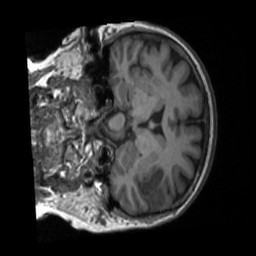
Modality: T1w
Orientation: coronal
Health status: ill
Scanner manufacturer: siemens
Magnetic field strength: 3 T
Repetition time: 1.9 s
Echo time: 0.00251 s